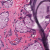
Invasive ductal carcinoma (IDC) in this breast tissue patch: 0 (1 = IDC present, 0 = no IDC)